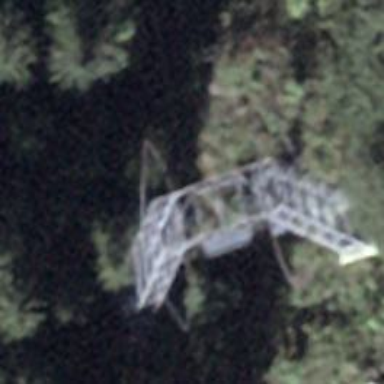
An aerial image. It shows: Pylon for aerialway.